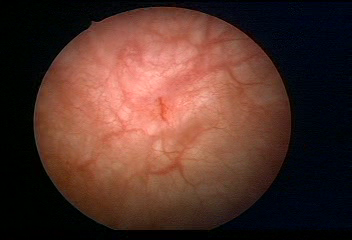
Modality: WLC
Class: Normal mucosa
Bladder cancer association: No